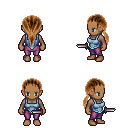
a pixel art fantasy rpg character, female body template, human, dark skin, blue vest, magenta pants, brown ponytail hairstyle, dagger, four views (front, back, left, right), 2x2 character sprite sheet, small pixel art, hard edges, no anti-aliasing